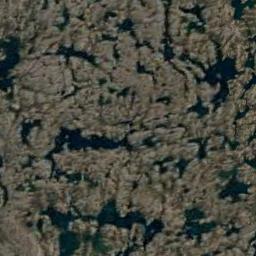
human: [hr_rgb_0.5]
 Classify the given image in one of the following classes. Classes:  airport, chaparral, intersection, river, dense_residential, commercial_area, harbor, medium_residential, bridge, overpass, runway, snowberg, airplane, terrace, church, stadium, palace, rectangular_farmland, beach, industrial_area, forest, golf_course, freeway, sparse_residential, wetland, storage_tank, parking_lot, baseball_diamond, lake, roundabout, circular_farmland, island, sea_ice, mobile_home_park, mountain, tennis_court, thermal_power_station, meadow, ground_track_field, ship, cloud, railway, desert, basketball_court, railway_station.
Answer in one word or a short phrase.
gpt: wetland